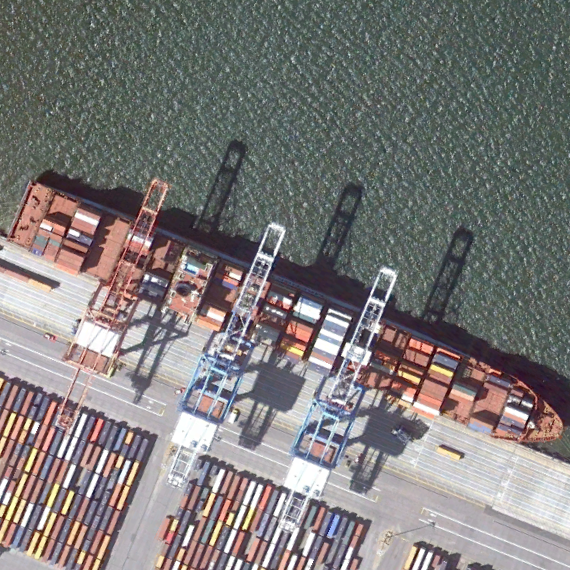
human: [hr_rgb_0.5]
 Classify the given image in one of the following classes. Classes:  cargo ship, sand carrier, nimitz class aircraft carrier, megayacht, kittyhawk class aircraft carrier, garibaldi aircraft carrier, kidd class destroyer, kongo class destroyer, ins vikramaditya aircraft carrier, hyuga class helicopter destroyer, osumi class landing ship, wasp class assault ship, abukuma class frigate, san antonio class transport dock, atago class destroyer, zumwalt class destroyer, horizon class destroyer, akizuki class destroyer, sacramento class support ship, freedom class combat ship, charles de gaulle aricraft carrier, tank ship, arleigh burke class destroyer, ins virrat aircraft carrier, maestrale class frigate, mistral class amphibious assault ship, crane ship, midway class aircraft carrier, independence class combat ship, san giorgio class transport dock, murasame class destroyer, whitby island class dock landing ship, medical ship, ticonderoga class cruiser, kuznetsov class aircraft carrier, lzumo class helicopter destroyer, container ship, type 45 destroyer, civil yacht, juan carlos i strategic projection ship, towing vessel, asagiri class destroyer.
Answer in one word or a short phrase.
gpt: Container ship